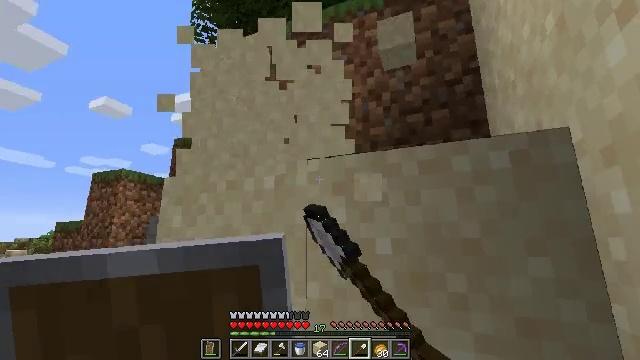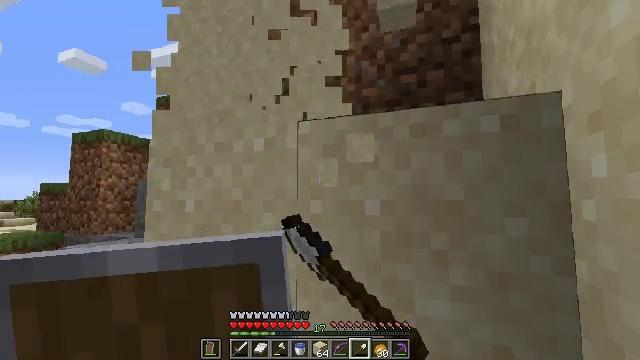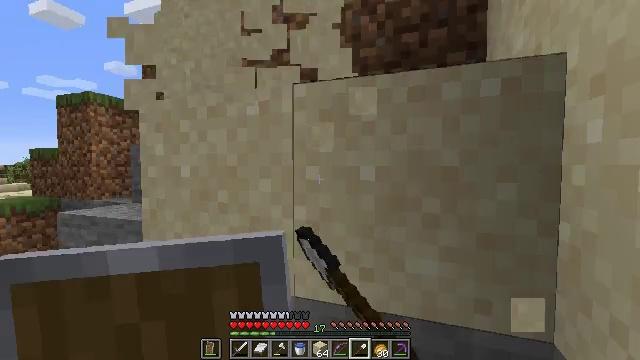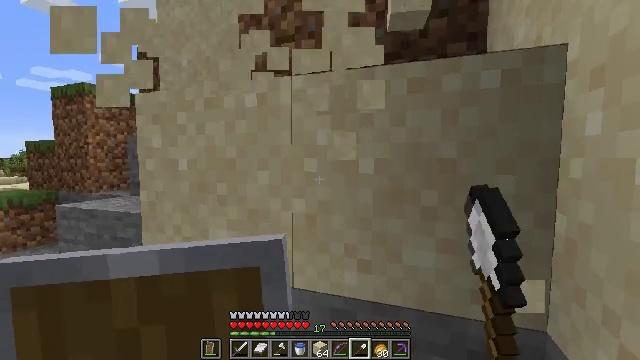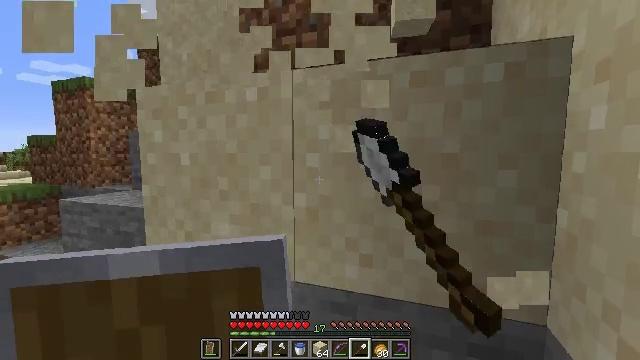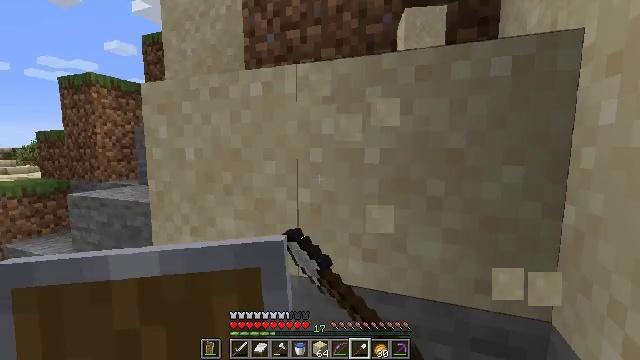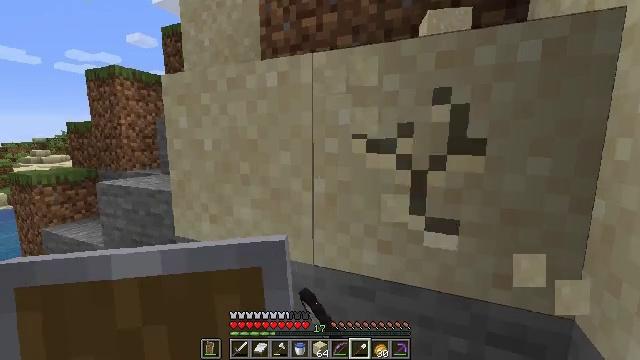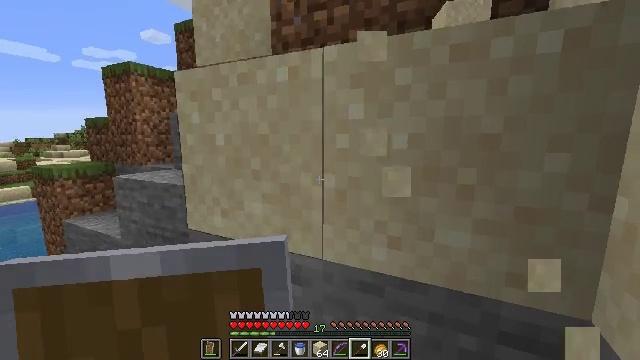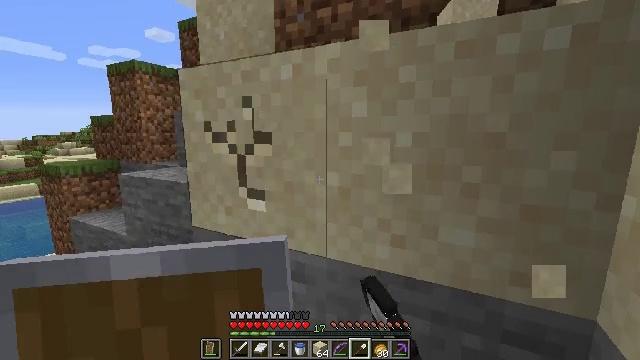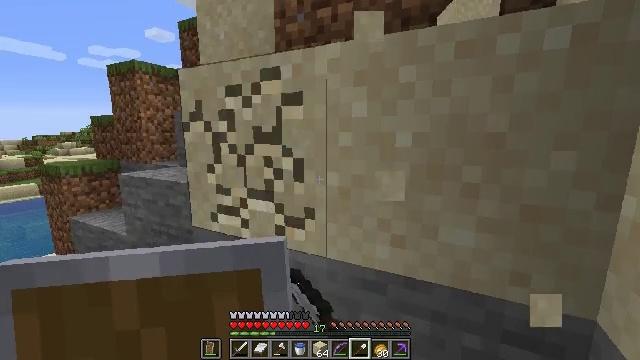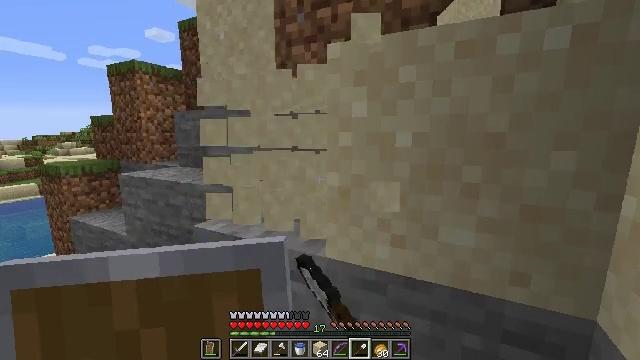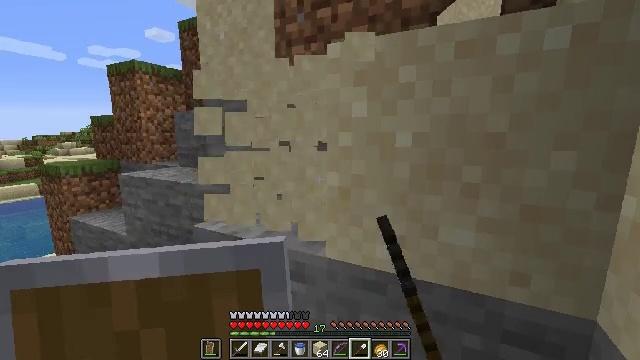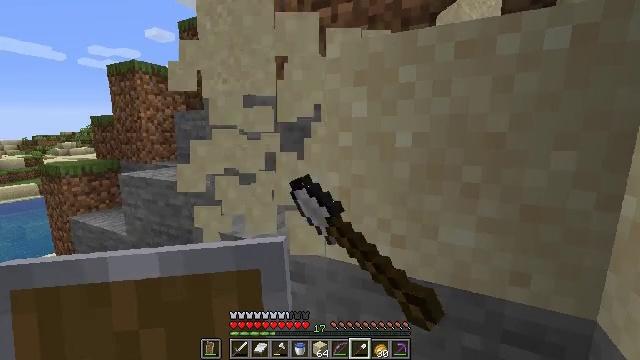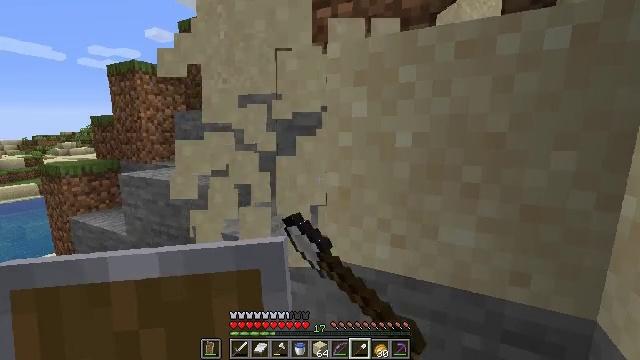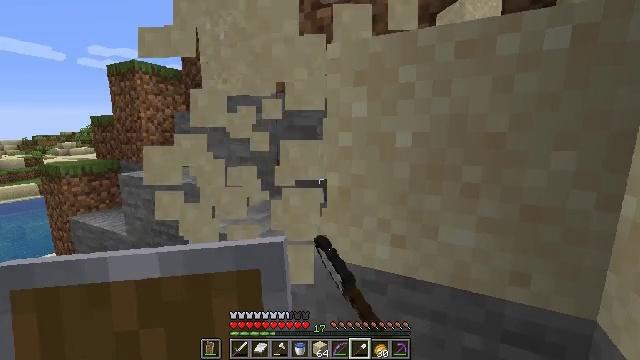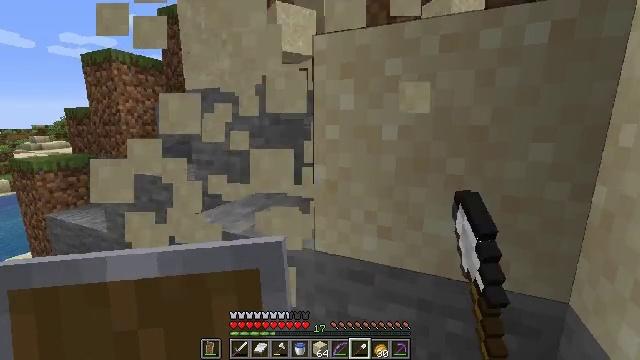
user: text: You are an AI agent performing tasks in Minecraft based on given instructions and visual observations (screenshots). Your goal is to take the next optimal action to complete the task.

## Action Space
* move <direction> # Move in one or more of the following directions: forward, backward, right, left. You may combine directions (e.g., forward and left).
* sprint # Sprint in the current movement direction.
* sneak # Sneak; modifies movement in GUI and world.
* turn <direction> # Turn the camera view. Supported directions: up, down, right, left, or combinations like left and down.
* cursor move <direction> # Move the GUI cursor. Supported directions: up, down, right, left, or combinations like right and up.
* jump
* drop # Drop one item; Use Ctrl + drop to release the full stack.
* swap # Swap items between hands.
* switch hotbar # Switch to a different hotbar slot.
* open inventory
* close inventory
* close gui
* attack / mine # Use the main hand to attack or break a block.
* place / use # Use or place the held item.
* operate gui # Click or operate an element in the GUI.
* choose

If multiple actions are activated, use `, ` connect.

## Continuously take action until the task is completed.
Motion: motion action
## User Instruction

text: Attack the ground to gather sand.
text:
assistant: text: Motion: turn right and down, attack / mine
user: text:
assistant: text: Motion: turn down, attack / mine
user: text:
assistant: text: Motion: turn down, attack / mine
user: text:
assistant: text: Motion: turn down, attack / mine
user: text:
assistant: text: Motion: turn down, attack / mine
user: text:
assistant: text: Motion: turn left and down, attack / mine
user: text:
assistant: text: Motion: turn left and down, attack / mine
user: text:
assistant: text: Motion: attack / mine
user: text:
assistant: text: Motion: attack / mine
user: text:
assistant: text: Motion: attack / mine
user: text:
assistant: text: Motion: attack / mine
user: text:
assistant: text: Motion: attack / mine
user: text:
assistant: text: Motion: attack / mine
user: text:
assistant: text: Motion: attack / mine
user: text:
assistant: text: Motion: turn right and down, attack / mine
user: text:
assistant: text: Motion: turn right and down, attack / mine
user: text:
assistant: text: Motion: attack / mine
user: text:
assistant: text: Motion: attack / mine
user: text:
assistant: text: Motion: attack / mine
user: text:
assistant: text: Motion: attack / mine
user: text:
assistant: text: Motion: attack / mine
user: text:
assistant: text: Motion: attack / mine
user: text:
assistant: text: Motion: no_op
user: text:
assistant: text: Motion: no_op
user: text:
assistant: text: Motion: move forward, turn right
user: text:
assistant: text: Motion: move forward
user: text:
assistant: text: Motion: move forward
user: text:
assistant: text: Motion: move forward
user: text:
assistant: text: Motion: move forward, jump
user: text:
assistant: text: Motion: move forward, jump